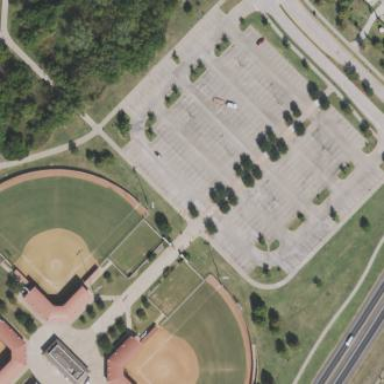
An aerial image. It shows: Grass pitch designated for softball games.